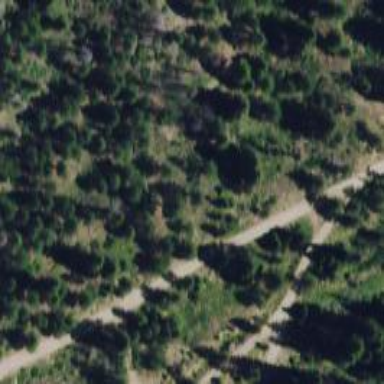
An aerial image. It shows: Intermediate snowshoe trail. The track is grade4 track.